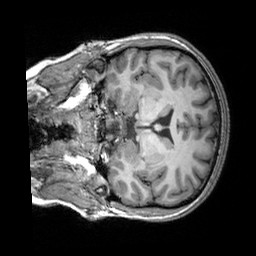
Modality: T1w
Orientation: coronal
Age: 29
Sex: female
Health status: healthy
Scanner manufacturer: siemens
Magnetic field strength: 3 T
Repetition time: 2.3 s
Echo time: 0.00303 s